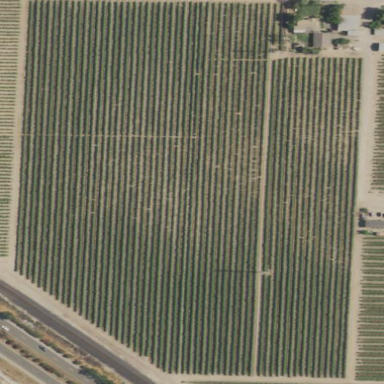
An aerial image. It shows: Vineyard.